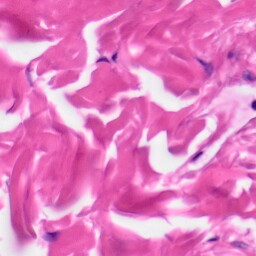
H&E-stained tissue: Skin